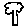
Label: tree